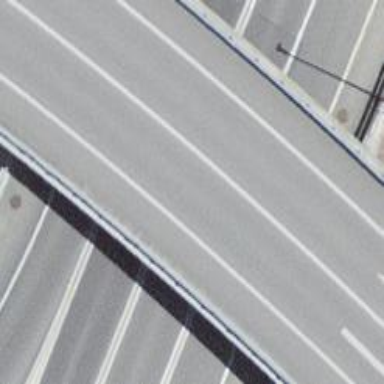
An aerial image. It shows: Motorway junction.